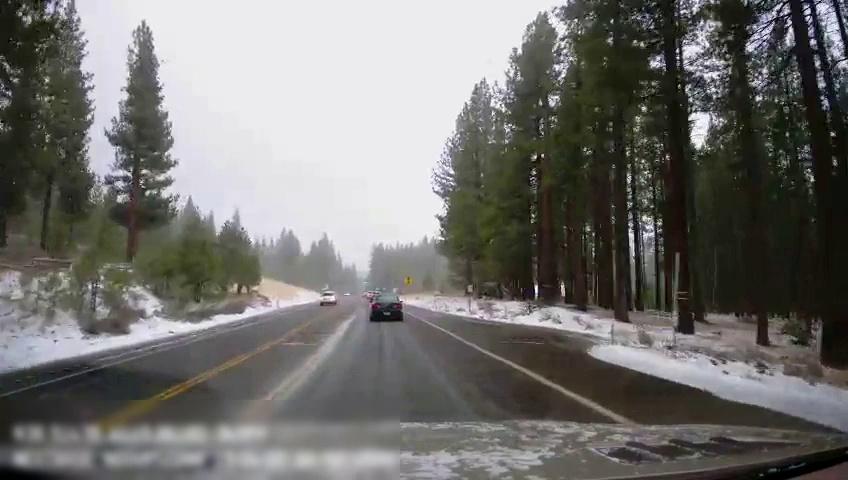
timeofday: Day
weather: Snowy
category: Drivable Space
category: Vehicles | SUV
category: Vehicles | Car
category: Lanes | Opposite Lane
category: Lanes | Opposite Lane
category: Lanes | Opposite Lane
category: Lanes | Opposite Lane
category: Lanes | Opposite Lane
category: Lanes | Opposite Lane
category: Lanes | Current Lane